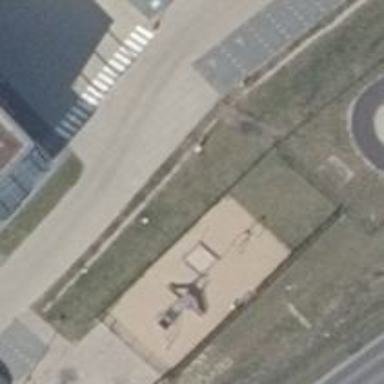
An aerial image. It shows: Playground area for leisure activities on the land.